Current action and preconditions to check: trajectory_clear

Your task: For each precondition in the list above, predict whether it will hold at this action.

Consider the current scene as observed from the mobile robot's camera, and analyze the predicted future states of all dynamic agents (e.g., people, animals, vehicles, or any moving entities) within the NEXT SECOND.

IMPORTANT: Only answer "very likely" if you are absolutely certain—based on strong, clear evidence—that a dynamic agent will violate the precondition in the predicted future state. Do NOT answer "very likely" for unlikely, ambiguous, or low-probability risks.

Ask yourself for each precondition: Is there a high probability, with clear and convincing evidence, that the predicted future states of any dynamic agent will interfere with the predicted future state of the currently executing action within the NEXT SECOND, causing that precondition to fail?

Assess the risk level based on these predictions. Use "likely" or "very likely" if motions create a clear risk of interference.

Use "neutral" or "improbable" if agents are nearby but their predicted paths are clearly diverging or non-conflicting.

Failure Risk Categories: "very improbable", "improbable", "neutral", "likely", "very likely"

Answer Format: Output ONLY the probability_of_failure value from these categories: "very improbable", "improbable", "neutral", "likely", "very likely"

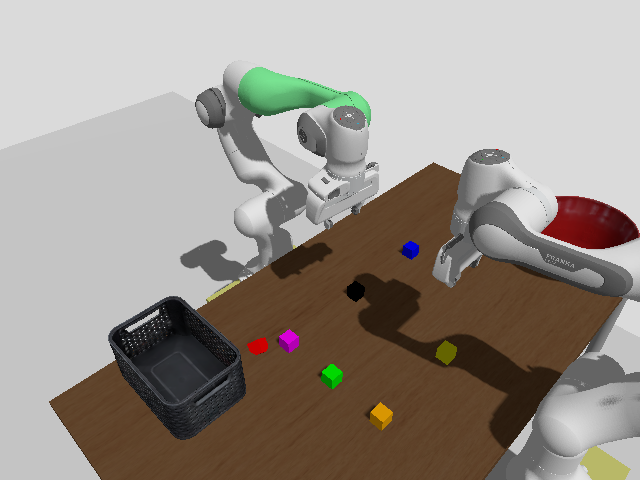

Answer: very improbable